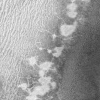
Atmospheric dust classification: not_dusty